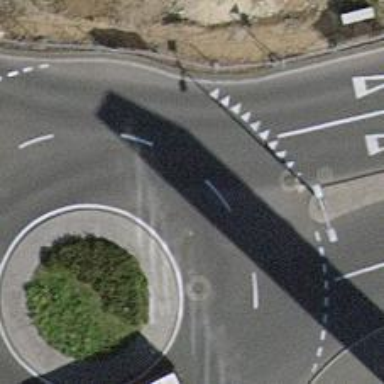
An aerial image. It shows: Primary highway with asphalt surface leading to turbo roundabout.